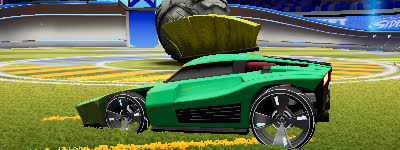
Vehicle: breakout